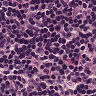
Metastatic tissue present: no